Question: I have a database which is created using Forms authentication in asp.net but now i want to develop an other application which uses the same user names and passwords and should be able to login to the new App which is developed using MVC 5 Aspnet Identity. So i want to be able to authenticate the user in the new App using their old creds.
My old database structure

I know that Asp Identity Individual Authentication mode will generate other set of tables i would also like to stop this default behavior as i don't want Iddentity tables created in the old Db.
PLease guide me how could i achieve this. Thanks
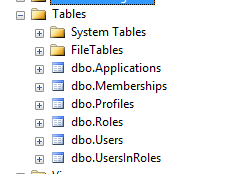
Answer: So After the things i have tried. i have got it working.
1) Install the nuget package for web providers
'''
Install-Package Microsoft.AspNet.Providers.Core
'''
2) Cop these web config sections and add them in web config under Section
'''
<profile defaultProvider="DefaultProfileProvider">
<providers>
<add name="DefaultProfileProvider" type="System.Web.Providers.DefaultProfileProvider, System.Web.Providers, Version=2.0.0.0, Culture=neutral, PublicKeyToken=31bf3856ad364e35" connectionStringName="DefaultConnection" applicationName="/" />
</providers>
</profile>
<membership defaultProvider="DefaultMembershipProvider">
<providers>
<add name="DefaultMembershipProvider" type="System.Web.Providers.DefaultMembershipProvider, System.Web.Providers, Version=2.0.0.0, Culture=neutral, PublicKeyToken=31bf3856ad364e35" connectionStringName="DefaultConnection" enablePasswordRetrieval="false" enablePasswordReset="true" requiresQuestionAndAnswer="false" requiresUniqueEmail="false" maxInvalidPasswordAttempts="5" minRequiredPasswordLength="6" minRequiredNonalphanumericCharacters="0" passwordAttemptWindow="10" applicationName="/" />
</providers>
</membership>
<roleManager defaultProvider="DefaultRoleProvider">
<providers>
<add name="DefaultRoleProvider" type="System.Web.Providers.DefaultRoleProvider, System.Web.Providers, Version=2.0.0.0, Culture=neutral, PublicKeyToken=31bf3856ad364e35" connectionStringName="DefaultConnection" applicationName="/" />
</providers>
</roleManager>
'''
3) Point your default connectionString towards the existing DB which consists users or you can add new connection string and use that name in the above web config sections replacing "DefaultConnection" with "newConnection"
Now you are good to go.
Just verify the Validity of the user by 'Membership.ValidateUser("username","password")'